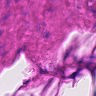
Metastatic tissue present: no